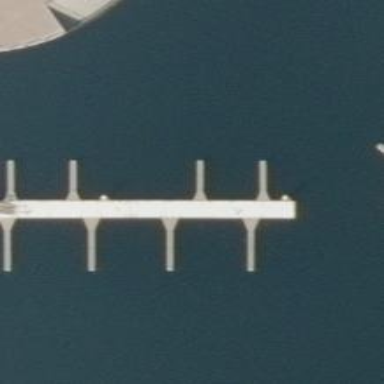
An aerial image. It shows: Man-made pier.